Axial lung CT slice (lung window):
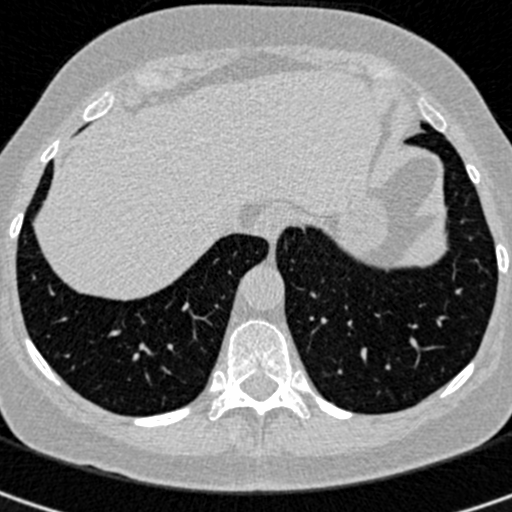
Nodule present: no